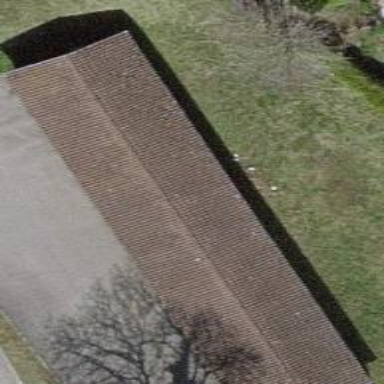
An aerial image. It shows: Garage building.